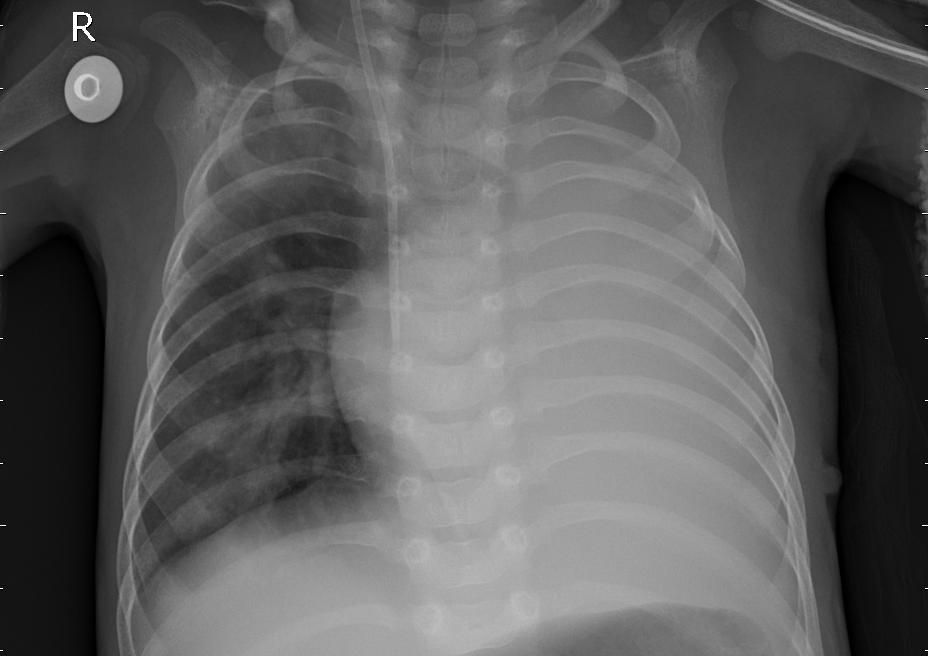
Diagnosis: PNEUMONIA